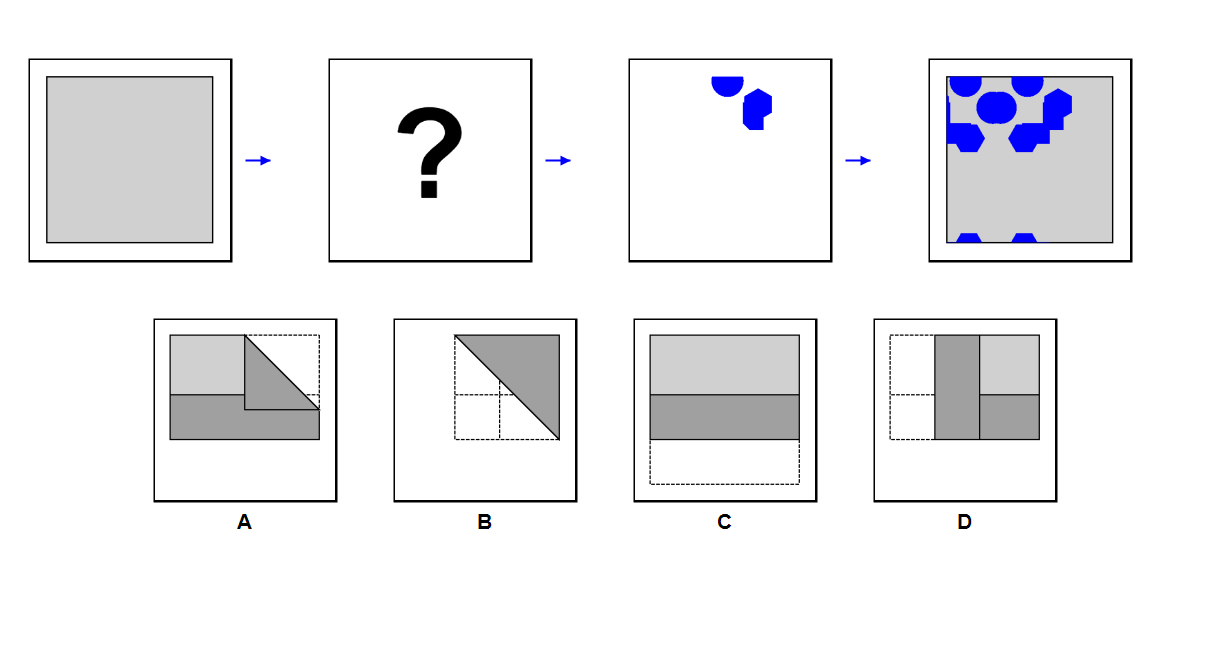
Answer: A